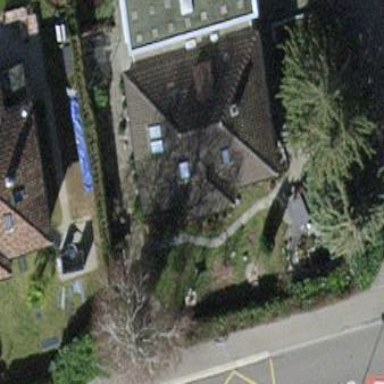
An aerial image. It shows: Detached building.